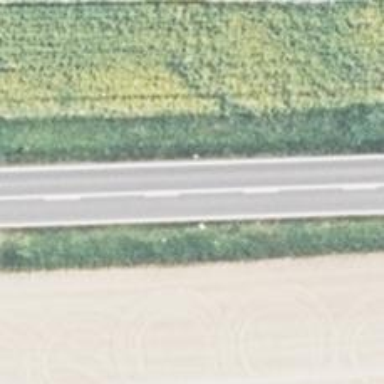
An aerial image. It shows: Primary road with asphalt surface.